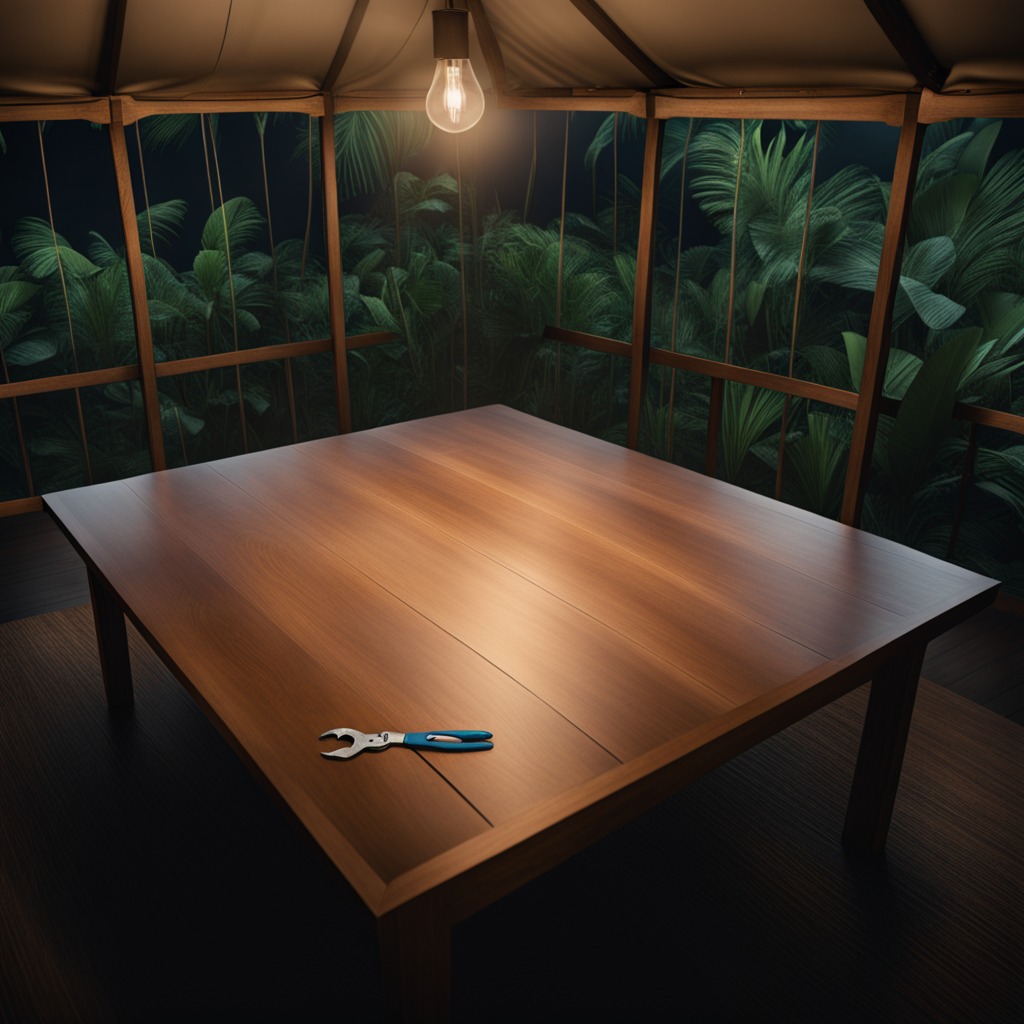
An wrench is lying on a wooden table inside a jungle field workshop tent at night.